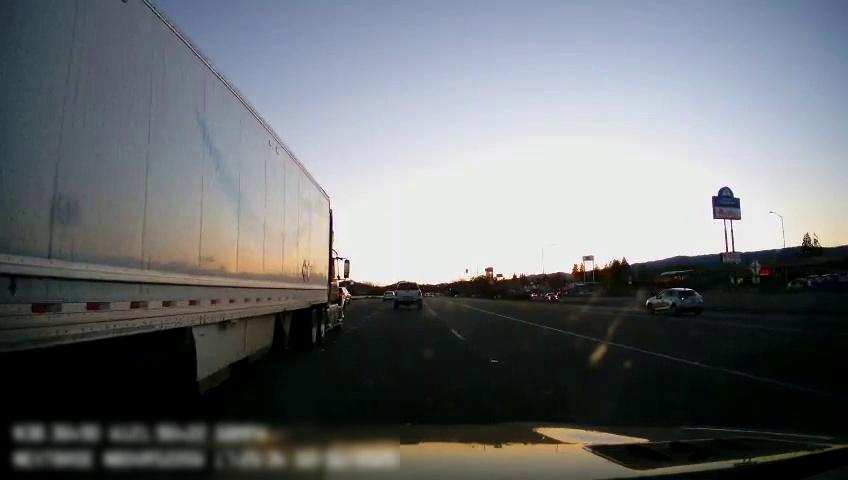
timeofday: Dusk/Dawn/Twilight
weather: Cloudy
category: Drivable Space
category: Vehicles | Car
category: Vehicles | SUV
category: Vehicles | Truck
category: Vehicles | SUV
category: Vehicles | Car
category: Vehicles | Truck
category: Lanes | Current Lane
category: Lanes | Alternate Lane
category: Lanes | Alternate Lane